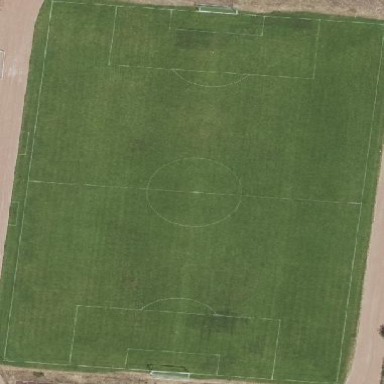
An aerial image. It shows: Grass pitch designated for soccer.